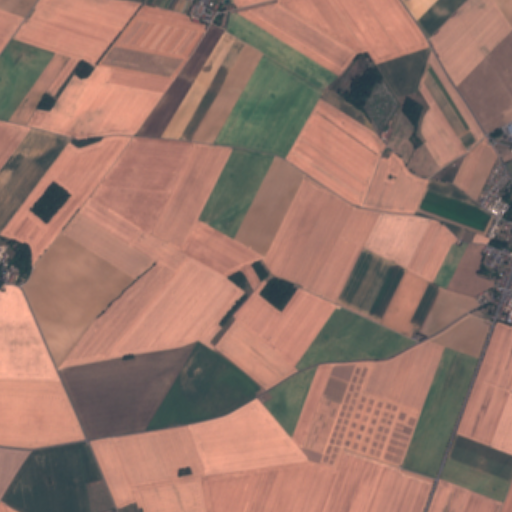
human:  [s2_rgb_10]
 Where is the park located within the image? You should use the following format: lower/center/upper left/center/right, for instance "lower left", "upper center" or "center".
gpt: The park is located in the upper right of the image.
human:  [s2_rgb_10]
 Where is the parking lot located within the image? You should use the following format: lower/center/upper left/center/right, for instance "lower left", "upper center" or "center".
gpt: The parking lot is located in the upper center of the image.
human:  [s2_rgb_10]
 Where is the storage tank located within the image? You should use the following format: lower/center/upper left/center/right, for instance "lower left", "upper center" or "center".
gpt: The storage tank is located in the upper right of the image.
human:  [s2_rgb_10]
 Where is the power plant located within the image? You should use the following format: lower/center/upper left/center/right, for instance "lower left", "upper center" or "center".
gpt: There is no power plant in the image.